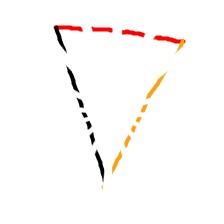
Shape: triangle